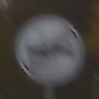
Verkehrszeichen: EndeUeberholverbot
Umgebung: Outdoor, Nature
Tageszeit: Midday
Wetter: Overcast
Licht: Natural
Jahreszeit: Autumn
Kontrast: LowContrast